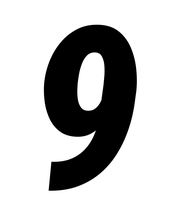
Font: Roboto-Italic_Condensed_ExtraBold_Italic